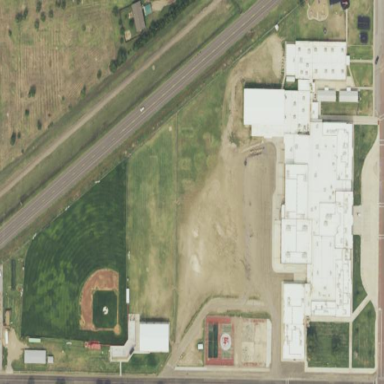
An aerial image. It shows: School.